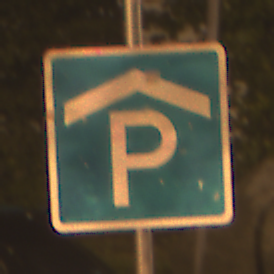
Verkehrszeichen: Parkhaus
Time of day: Night
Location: Outdoor (Urban)
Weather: Clear
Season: NotSpecified
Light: Artificial